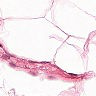
Metastatic tissue present: no